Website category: sports
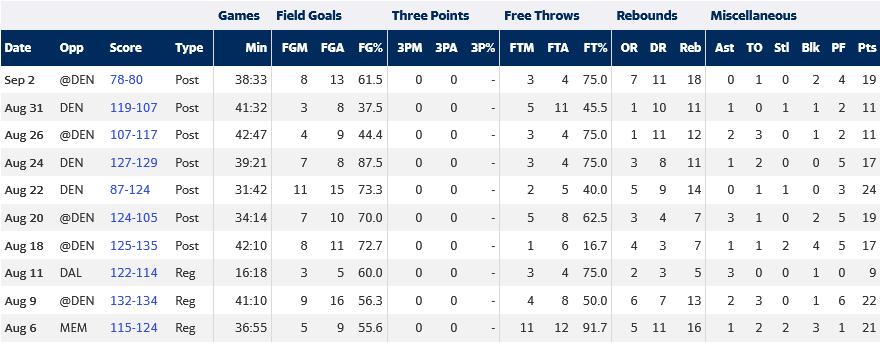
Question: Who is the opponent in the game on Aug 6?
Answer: MEM

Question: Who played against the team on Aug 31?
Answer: DEN

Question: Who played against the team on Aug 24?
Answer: DEN

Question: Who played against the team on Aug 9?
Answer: DEN

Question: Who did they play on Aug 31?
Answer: DEN

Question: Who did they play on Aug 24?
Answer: DEN

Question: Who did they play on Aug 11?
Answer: DAL

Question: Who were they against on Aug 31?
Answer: DEN

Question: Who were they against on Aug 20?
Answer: DEN

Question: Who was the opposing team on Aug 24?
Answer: DEN

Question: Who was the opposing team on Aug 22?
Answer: DEN

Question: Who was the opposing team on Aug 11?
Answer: DAL

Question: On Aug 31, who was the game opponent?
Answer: DEN

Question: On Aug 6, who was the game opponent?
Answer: MEM

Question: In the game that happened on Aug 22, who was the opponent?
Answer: DEN

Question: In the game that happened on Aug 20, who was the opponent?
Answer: DEN

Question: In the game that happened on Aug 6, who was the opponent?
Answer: MEM

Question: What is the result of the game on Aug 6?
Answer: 115-124

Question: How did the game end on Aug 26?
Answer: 107-117

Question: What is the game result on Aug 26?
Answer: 107-117

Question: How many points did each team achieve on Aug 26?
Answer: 107-117

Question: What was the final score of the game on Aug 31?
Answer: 119-107

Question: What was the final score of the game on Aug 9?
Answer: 132-134

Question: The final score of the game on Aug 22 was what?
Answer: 87-124

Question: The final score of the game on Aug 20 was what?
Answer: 124-105

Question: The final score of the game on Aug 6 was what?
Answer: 115-124

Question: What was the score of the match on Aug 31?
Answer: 119-107

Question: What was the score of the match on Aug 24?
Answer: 127-129

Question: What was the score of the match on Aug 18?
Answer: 125-135

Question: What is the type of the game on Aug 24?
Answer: Post

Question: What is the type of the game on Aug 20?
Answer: Post

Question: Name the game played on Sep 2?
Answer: Post

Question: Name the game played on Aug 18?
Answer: Post

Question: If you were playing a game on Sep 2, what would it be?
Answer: Post

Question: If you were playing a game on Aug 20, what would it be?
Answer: Post

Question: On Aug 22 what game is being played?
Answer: Post

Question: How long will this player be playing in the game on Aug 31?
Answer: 41:32

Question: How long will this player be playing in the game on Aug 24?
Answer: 39:21

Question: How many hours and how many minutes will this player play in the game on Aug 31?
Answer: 41:32

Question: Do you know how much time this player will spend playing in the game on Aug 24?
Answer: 39:21

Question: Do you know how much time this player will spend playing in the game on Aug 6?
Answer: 36:55

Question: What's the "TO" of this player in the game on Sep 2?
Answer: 1

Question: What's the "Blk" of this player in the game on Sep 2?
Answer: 2

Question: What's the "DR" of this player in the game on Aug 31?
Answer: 10

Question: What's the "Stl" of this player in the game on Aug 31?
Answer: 1

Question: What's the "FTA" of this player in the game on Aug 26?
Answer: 4

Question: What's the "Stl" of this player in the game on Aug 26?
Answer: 0

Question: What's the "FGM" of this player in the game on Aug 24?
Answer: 7

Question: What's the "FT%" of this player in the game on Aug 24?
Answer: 75.0

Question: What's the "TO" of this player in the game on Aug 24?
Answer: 2

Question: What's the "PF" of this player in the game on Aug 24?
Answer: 5

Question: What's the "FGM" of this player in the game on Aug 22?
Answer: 11

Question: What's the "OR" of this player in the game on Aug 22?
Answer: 5

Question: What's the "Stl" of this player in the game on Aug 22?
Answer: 1

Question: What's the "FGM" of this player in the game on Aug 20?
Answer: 7

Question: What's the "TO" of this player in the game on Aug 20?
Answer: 1

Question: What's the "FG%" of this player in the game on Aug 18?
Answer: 72.7

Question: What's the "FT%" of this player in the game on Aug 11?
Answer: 75.0

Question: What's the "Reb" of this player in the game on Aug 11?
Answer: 5

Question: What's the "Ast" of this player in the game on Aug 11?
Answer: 3

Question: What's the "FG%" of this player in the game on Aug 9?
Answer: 56.3

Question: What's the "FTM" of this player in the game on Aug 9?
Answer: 4

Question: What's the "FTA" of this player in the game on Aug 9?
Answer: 8

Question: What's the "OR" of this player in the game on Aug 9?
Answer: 6